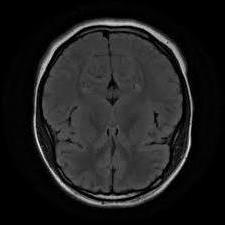
Label: notumor